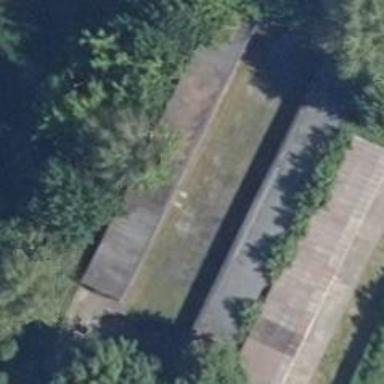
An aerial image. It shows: Group of garages.